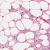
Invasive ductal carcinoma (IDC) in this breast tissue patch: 0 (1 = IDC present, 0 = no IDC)